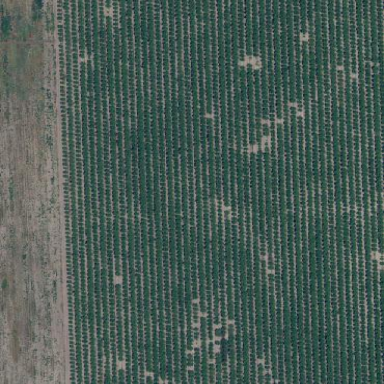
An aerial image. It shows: Almond orchard with rows of almond trees.